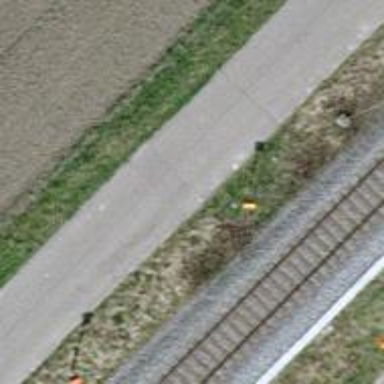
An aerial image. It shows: Pole with roofed pipeline marker.